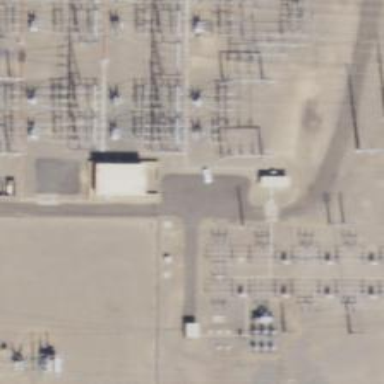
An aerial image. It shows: Power tower.